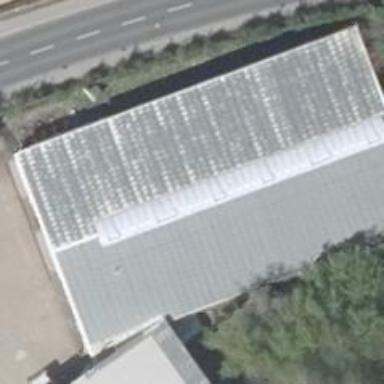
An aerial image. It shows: Industrial building serving as wholesale shop.